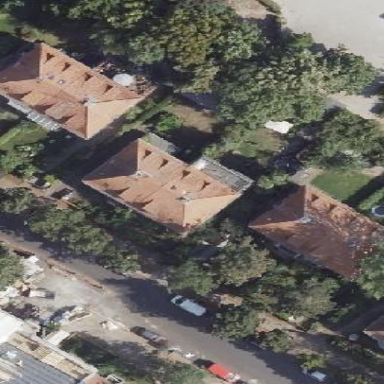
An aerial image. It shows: Half-hipped roof house.